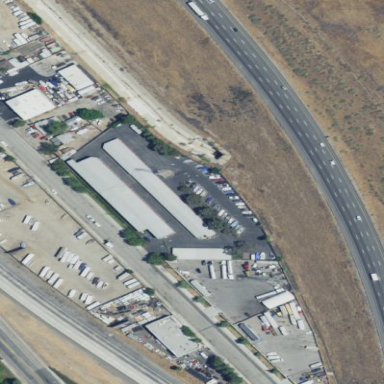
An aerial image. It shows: Warehouse building used for storing goods.